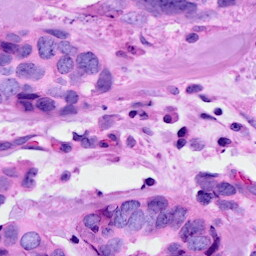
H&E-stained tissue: Breast